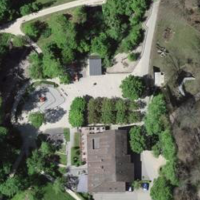
EUNIS habitat code: 44
Species observed at this site:
Phasianus colchicus
Motacilla cinerea
Impatiens parviflora
Fringilla coelebs
Erithacus rubecula